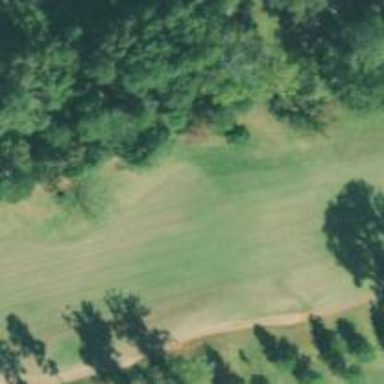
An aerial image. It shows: Golf hole.